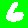
Digit: 6